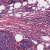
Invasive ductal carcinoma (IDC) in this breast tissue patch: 1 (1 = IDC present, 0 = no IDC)